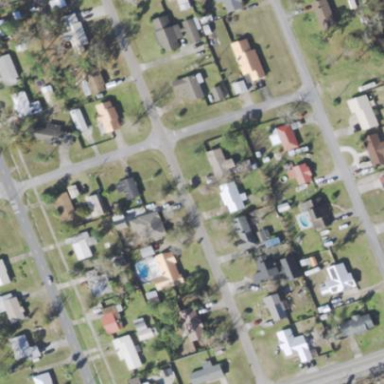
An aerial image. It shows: Single-family residential area.